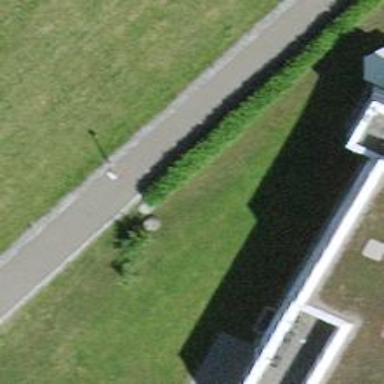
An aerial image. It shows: Hedge acting as barrier.